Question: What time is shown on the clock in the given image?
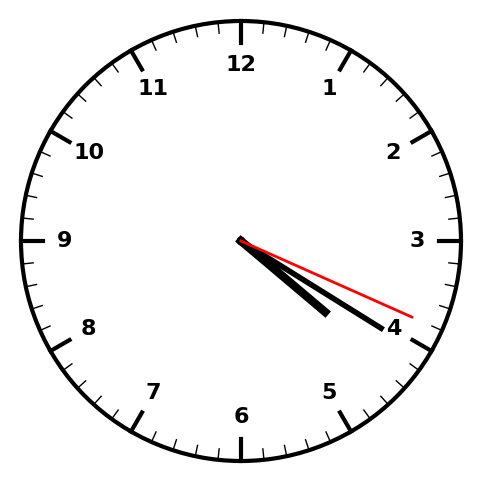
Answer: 04:20:19